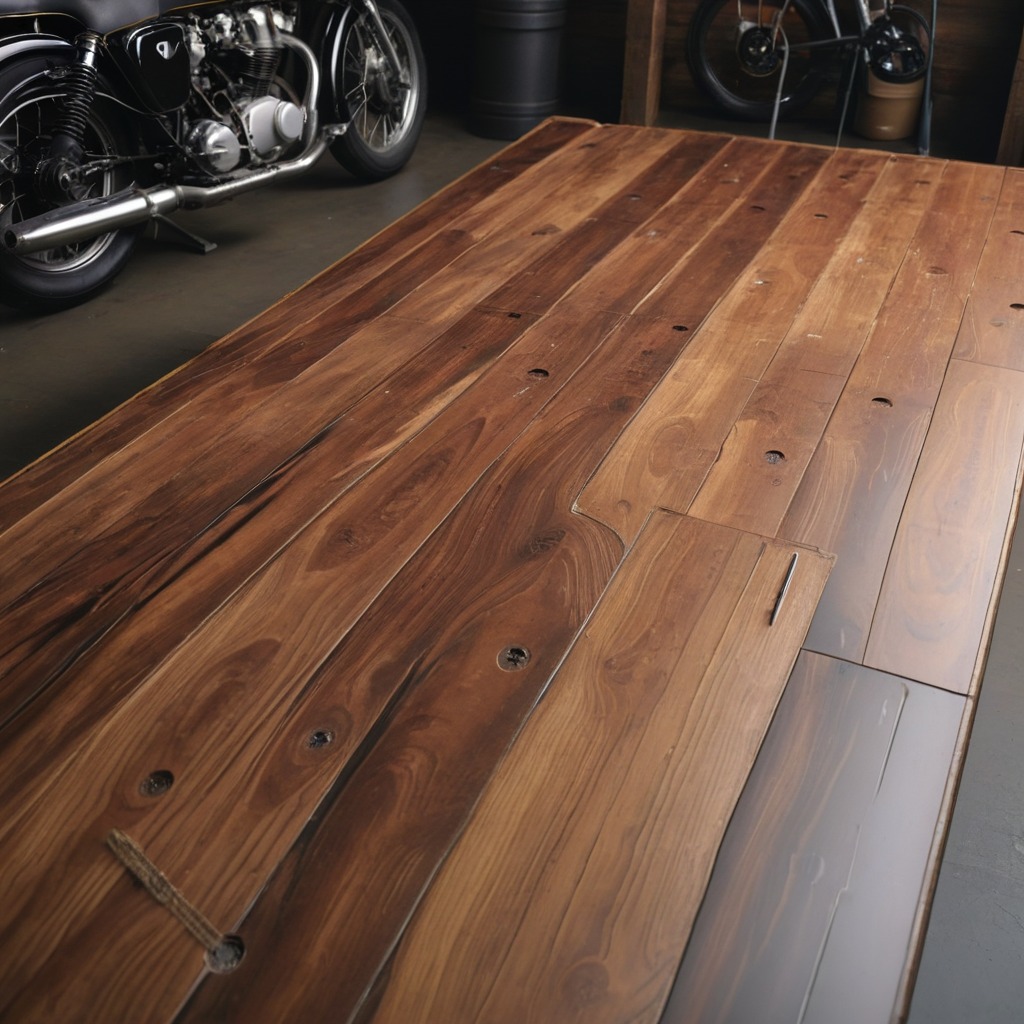
A metal screw lying on an oil-spilled wooden table in a vintage motorcycle garage.